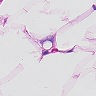
Metastatic tissue present: no